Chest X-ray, PA view. Patient: 24 years old, sex M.
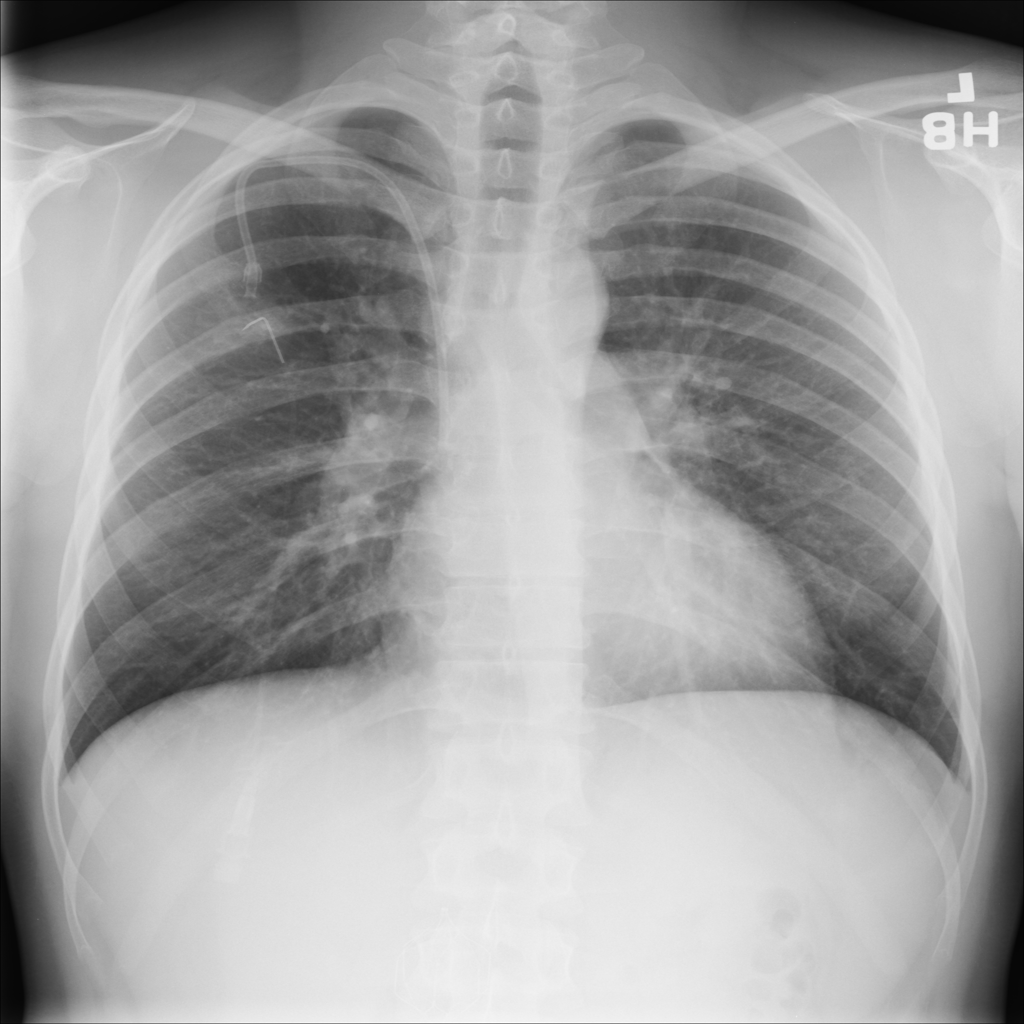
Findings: No Finding